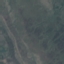
Label: HerbaceousVegetation